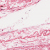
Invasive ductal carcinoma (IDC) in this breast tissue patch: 0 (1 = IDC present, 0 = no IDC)